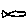
Label: fish